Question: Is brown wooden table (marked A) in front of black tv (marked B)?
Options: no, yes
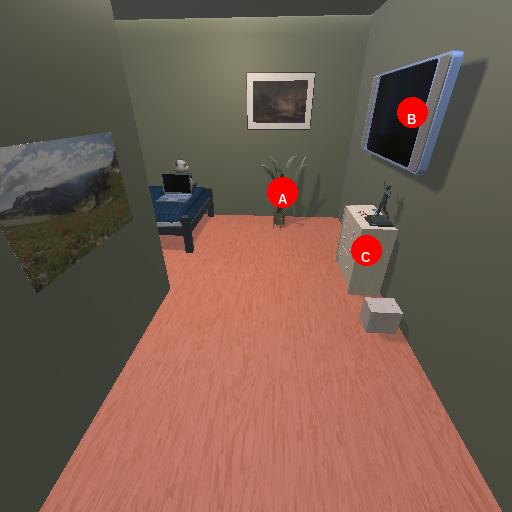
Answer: no